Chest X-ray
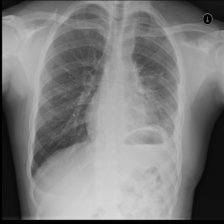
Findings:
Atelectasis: negative
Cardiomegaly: negative
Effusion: negative
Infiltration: negative
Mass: negative
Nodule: negative
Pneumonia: negative
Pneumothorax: negative
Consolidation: negative
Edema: negative
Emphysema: negative
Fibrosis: negative
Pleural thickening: negative
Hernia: negative